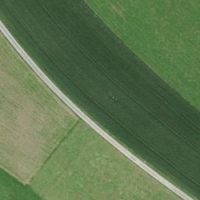
EUNIS habitat code: 24
Species observed at this site:
Lanius minor